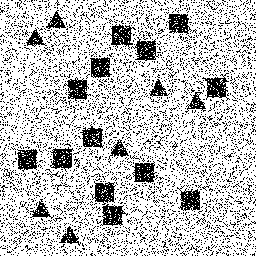
Squares: 13
Triangles: 7
Stars: 0
Total shapes: 20